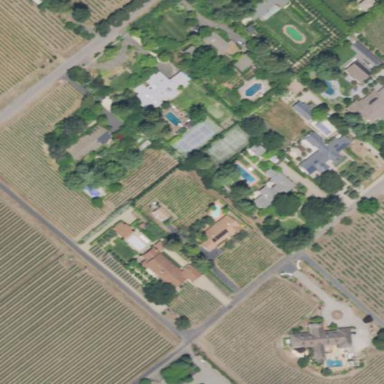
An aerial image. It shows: Vineyard with wine grapes as the main crop.